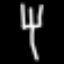
Label: fork